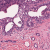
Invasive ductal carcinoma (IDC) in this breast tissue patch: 1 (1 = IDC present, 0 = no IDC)